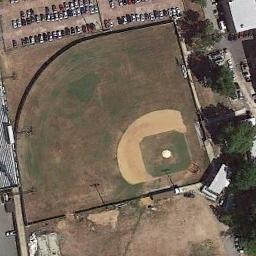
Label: baseball_diamond